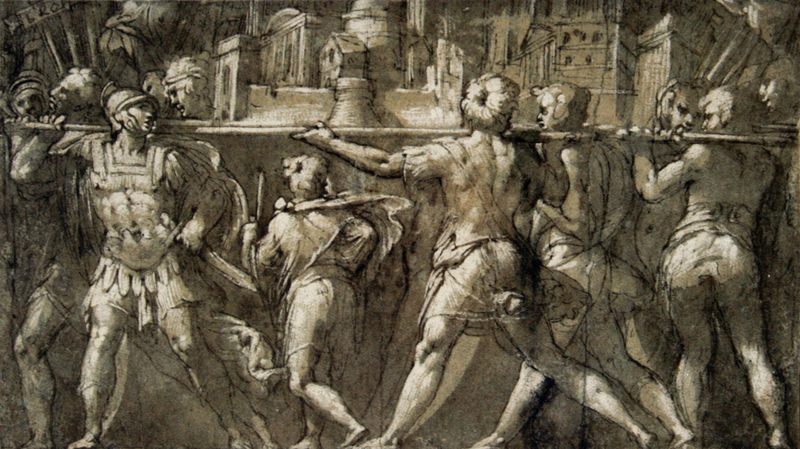
Titel: Soldaten tragen ein Stadtmodell
Künstler: Taddeo Zuccari
Standort: Los Angeles
Institution: The J. Paul Getty Museum
Schlagwörter: dunkel, gemälde, gruppe, mann, schatten, umhang, weiß, menschen, stadt, bewegung, braun, brust, grau, hell, licht, männer, profil, rücken, schwarz, skizze, vordergrund, zeichnung, blick, gebäude, haus, malerei, architektur, tragen, häuser, gewänder, kind, personen, szenerie, beine, relief, modell, bogen, studie, trage, dorf, grafik, monochrom, grisaille, arbeiter, figuren, flattern, treppe, lanze, soldaten, kraft, muskeln, riemen, tiefe, tor, schild, tusche, stangen, antike, knabe, torbogen, schwarzweiß, schwert, soldat, auflauf, dynamik, helm, entwurf, rüstung, rom, fries, römer, helme, harnisch, bahre, antik, leder, krieger, tempel, speer, stange, graustufen, legionär, tunika, träger, putti, sklaven, antikisch, römisch, triumphbogen, treppenanlage, ragen, helle, stadtmodell, waagrecht, reliefartig, putt